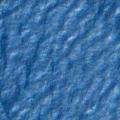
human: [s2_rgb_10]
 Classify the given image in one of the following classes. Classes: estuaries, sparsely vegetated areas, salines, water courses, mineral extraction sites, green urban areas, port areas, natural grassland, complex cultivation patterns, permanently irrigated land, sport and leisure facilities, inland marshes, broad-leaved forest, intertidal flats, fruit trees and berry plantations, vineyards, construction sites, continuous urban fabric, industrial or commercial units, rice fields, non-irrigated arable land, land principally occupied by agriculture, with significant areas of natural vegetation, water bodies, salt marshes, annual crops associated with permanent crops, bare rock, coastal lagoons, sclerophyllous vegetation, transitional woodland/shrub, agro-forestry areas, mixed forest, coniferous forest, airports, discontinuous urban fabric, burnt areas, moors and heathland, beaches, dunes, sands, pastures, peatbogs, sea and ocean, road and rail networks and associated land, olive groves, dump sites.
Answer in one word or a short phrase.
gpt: sea and ocean